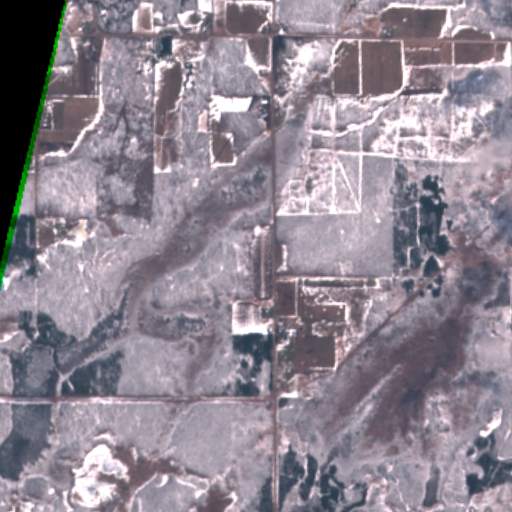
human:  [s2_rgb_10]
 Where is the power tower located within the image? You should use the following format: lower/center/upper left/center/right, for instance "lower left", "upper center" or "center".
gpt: The power tower is located in the center right of the image.
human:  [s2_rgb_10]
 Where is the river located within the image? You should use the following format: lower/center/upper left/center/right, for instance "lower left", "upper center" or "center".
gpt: The river is located in the upper of the image.
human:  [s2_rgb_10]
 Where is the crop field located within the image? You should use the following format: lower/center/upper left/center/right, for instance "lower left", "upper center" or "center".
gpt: There is no crop field in the image.